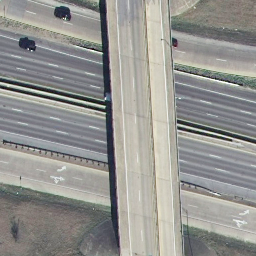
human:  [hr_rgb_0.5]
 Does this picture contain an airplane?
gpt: no

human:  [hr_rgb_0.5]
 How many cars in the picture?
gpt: three

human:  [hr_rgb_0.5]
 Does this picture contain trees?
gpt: yes